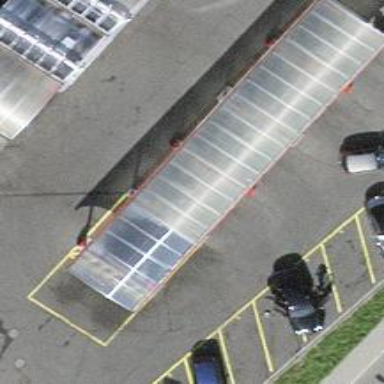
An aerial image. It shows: Car wash facility.